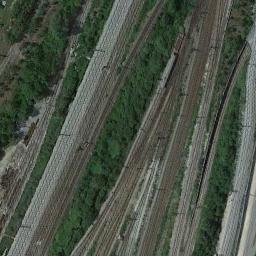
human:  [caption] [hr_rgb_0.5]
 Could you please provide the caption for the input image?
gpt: These railways go through the green belt .

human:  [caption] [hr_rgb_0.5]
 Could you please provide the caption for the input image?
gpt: The railway is surrounded by trees .

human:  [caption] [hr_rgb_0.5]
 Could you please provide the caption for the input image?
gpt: The railway is next to lines of trees .

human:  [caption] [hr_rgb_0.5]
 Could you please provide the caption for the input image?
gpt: Both sides of the railway are neat trees .

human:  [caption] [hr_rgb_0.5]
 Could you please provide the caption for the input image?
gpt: There are green meadows beside the railway with one white train .